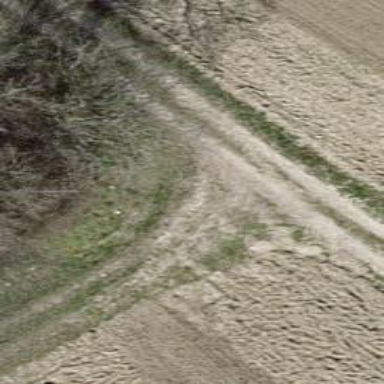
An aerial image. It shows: Track with very rough surface.